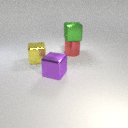
large yellow metal cube in front of large red metal cylinder